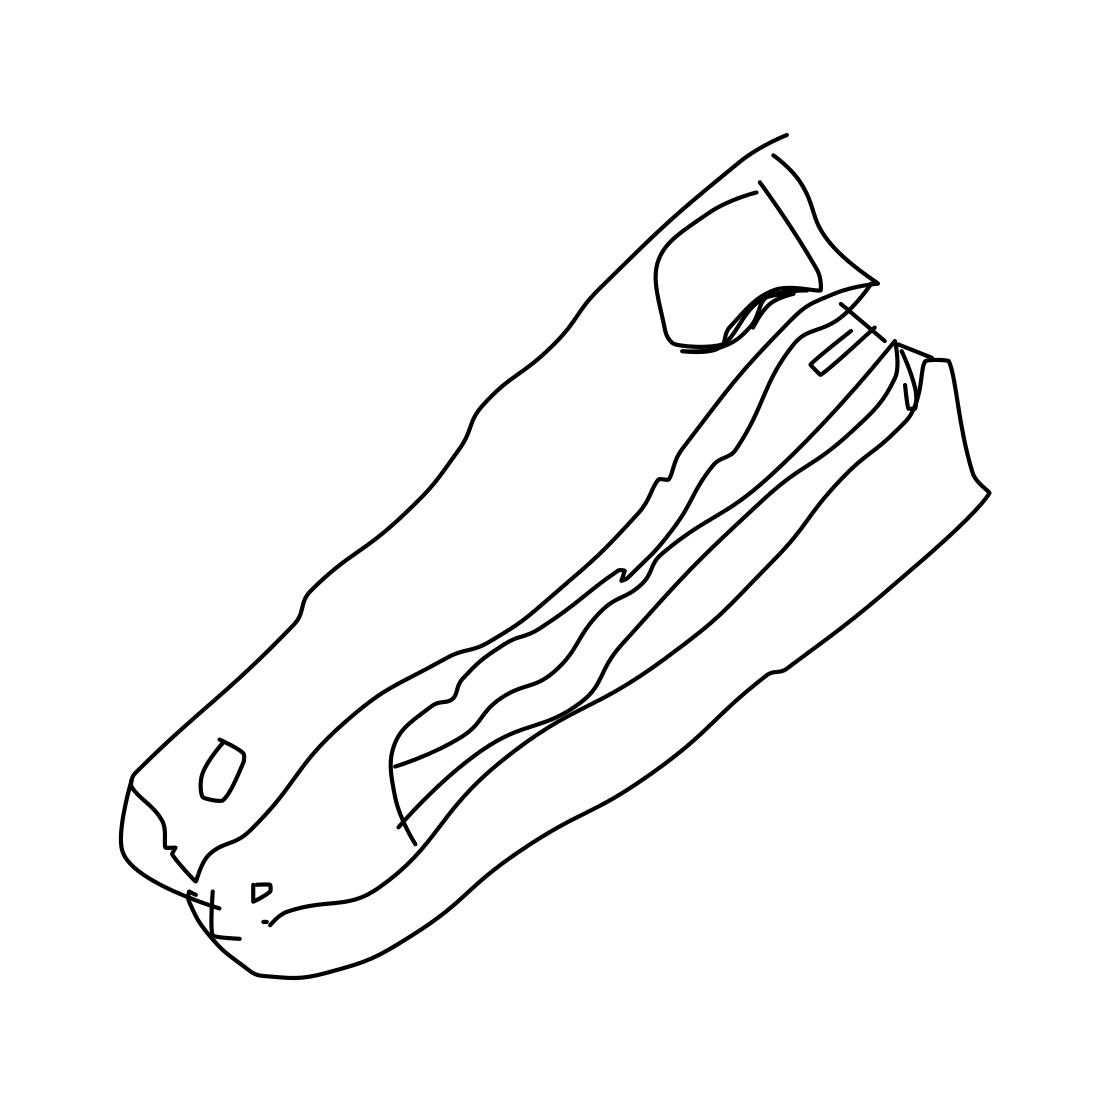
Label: stapler